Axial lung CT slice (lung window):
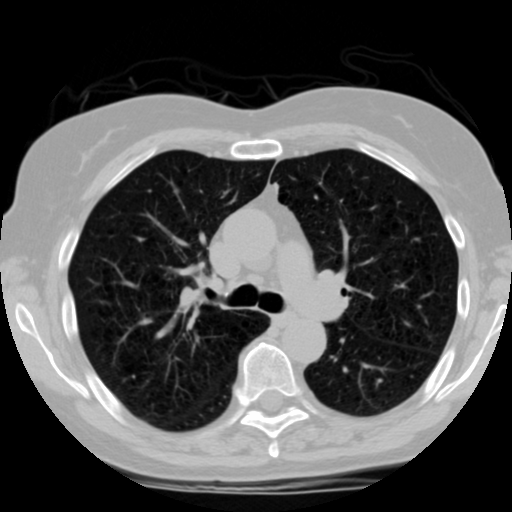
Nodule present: no